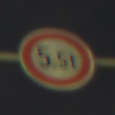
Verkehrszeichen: TatsaechlicheMasse
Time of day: Night
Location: Outdoor (Urban)
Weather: PartlyCloudy
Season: NotSpecified
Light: Artificial